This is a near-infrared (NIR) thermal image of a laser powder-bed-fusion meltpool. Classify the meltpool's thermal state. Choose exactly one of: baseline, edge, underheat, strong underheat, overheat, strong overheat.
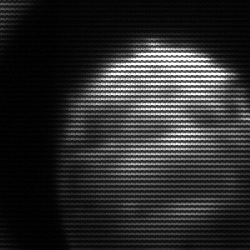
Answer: edge